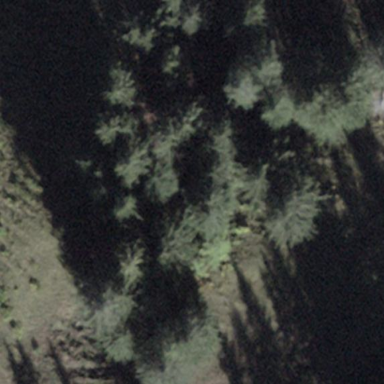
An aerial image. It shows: Forest area.